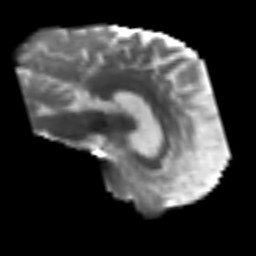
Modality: T2w
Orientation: sagittal
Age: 47
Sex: male
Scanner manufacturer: siemens
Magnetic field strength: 3 T
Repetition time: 3.2 s
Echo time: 0.081 s